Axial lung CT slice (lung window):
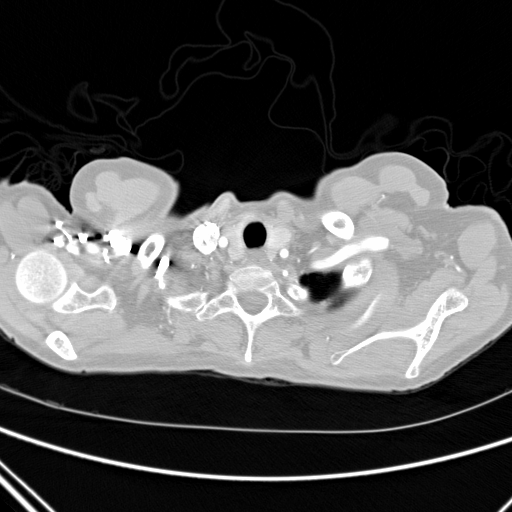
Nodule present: no